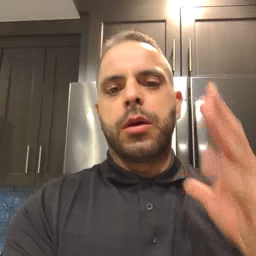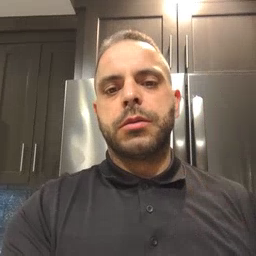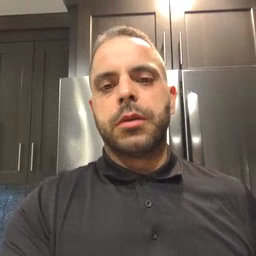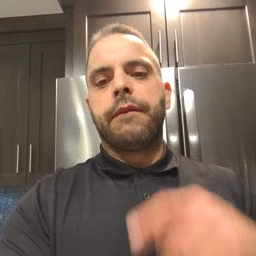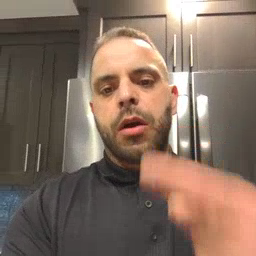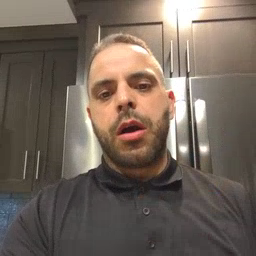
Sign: fall